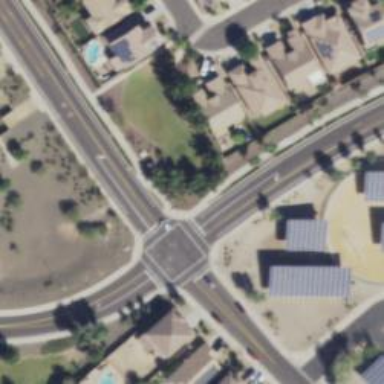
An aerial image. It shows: Road with stop sign.